Question: When we analyse memory heaps, following 4 types of GC handles we generally come across:
1. Weak:- A weak GC handle will not prevent the instance it corresponds to from being garbage collected. Example, used by the System.WeakReference class instances.
2. Normal:- A normal GC handle prevents the corresponding instance from being garbage collected.Example, used by the instances of strong references.
3. RefCounted:- A reference counted GC handle is used internally by the runtime, example, when dealing with COM interfaces.
4. Pinned:- Why do we need this kind of GC handle? Is it just for avoiding the movement of that instance in memory or is there any other notion behind this? I want to know the notion behind Pinned GC handle(with an example).
:- I have a non empty array- which is bound to a data grid in WPF. When I close the window on which this data grid is present, on heap I see pointing to this empty array through (see snapshot). 'I am not using any unsafe code. I am just setting ItemsSource of data grid to null before closing that window. So my question is who does pin this array on heap and why?'

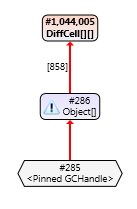
Answer: We need this in case we use pointers.
Imagine that you declare a pointer to a memory location and you do not pin in.
The GC sometimes move memory chunks to other places so your pointer will get invalid.
for example:
'''
public unsafe void DoSomething(byte b)
{
byte * bp = &b;
}
'''
this will not compile because you didn't fix memory location that holds the byte.
In order to pin it you can use:
'''
public unsafe void DoSomething(byte b)
{
fixed(byte * bp = &b)
{
//do something
}
}
'''